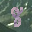
Label: 8